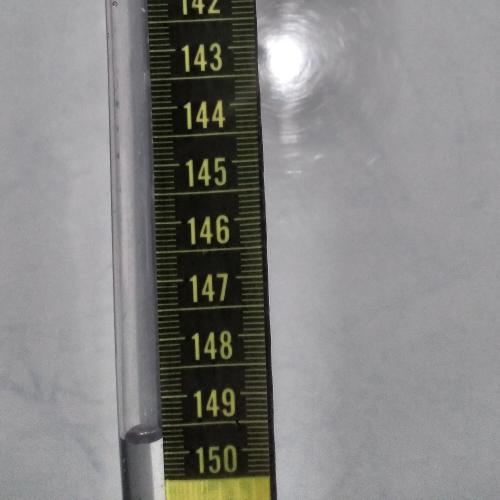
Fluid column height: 149.8 cm